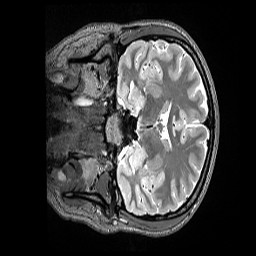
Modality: T2w
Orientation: coronal
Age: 22
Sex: female
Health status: ill
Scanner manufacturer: siemens
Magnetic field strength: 3 T
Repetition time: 3.2 s
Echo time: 0.564 s